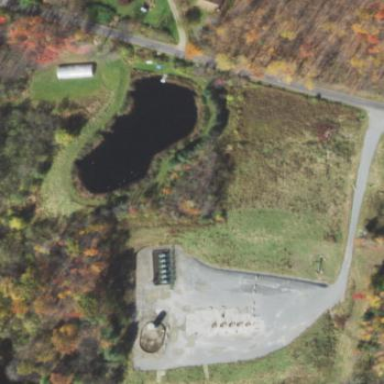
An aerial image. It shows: Pond surrounded by natural water.